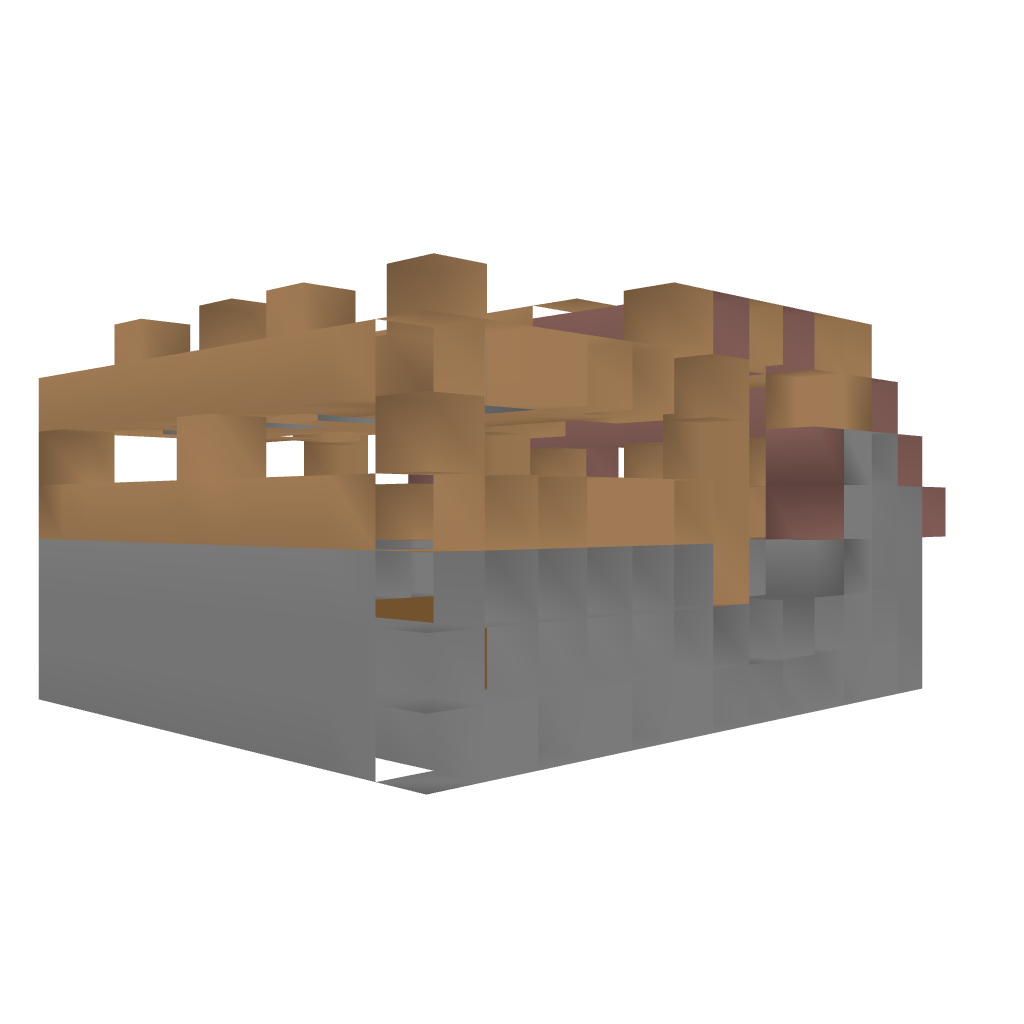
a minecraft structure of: Assist Farm bad low quality